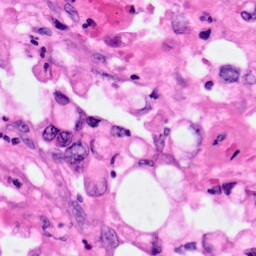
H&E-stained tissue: Pancreatic